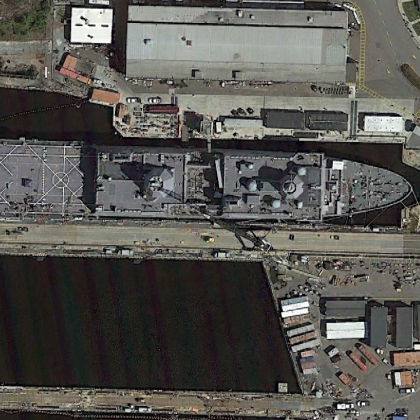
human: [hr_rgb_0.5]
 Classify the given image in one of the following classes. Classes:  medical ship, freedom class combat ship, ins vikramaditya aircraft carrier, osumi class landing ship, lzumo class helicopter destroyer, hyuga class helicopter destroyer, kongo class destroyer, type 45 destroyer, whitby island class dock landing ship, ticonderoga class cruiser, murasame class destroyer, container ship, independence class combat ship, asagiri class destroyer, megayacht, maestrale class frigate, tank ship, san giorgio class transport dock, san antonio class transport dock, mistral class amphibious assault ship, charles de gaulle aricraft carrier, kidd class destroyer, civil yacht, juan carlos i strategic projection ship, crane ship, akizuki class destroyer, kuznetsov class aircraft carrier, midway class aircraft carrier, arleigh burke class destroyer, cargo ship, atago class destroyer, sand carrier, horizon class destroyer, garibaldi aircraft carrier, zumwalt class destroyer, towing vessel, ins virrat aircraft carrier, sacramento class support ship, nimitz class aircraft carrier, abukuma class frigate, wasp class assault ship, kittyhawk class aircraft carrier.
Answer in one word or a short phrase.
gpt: San Antonio class transport dock